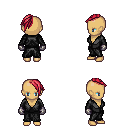
a pixel art fantasy rpg character, female body template, human, tanned skin, gray robe, metal pants, ruby red long mohawk hairstyle, metal gloves, four views (front, back, left, right), 2x2 character sprite sheet, small pixel art, hard edges, no anti-aliasing